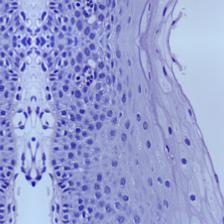
Diagnosis: Normal